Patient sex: M
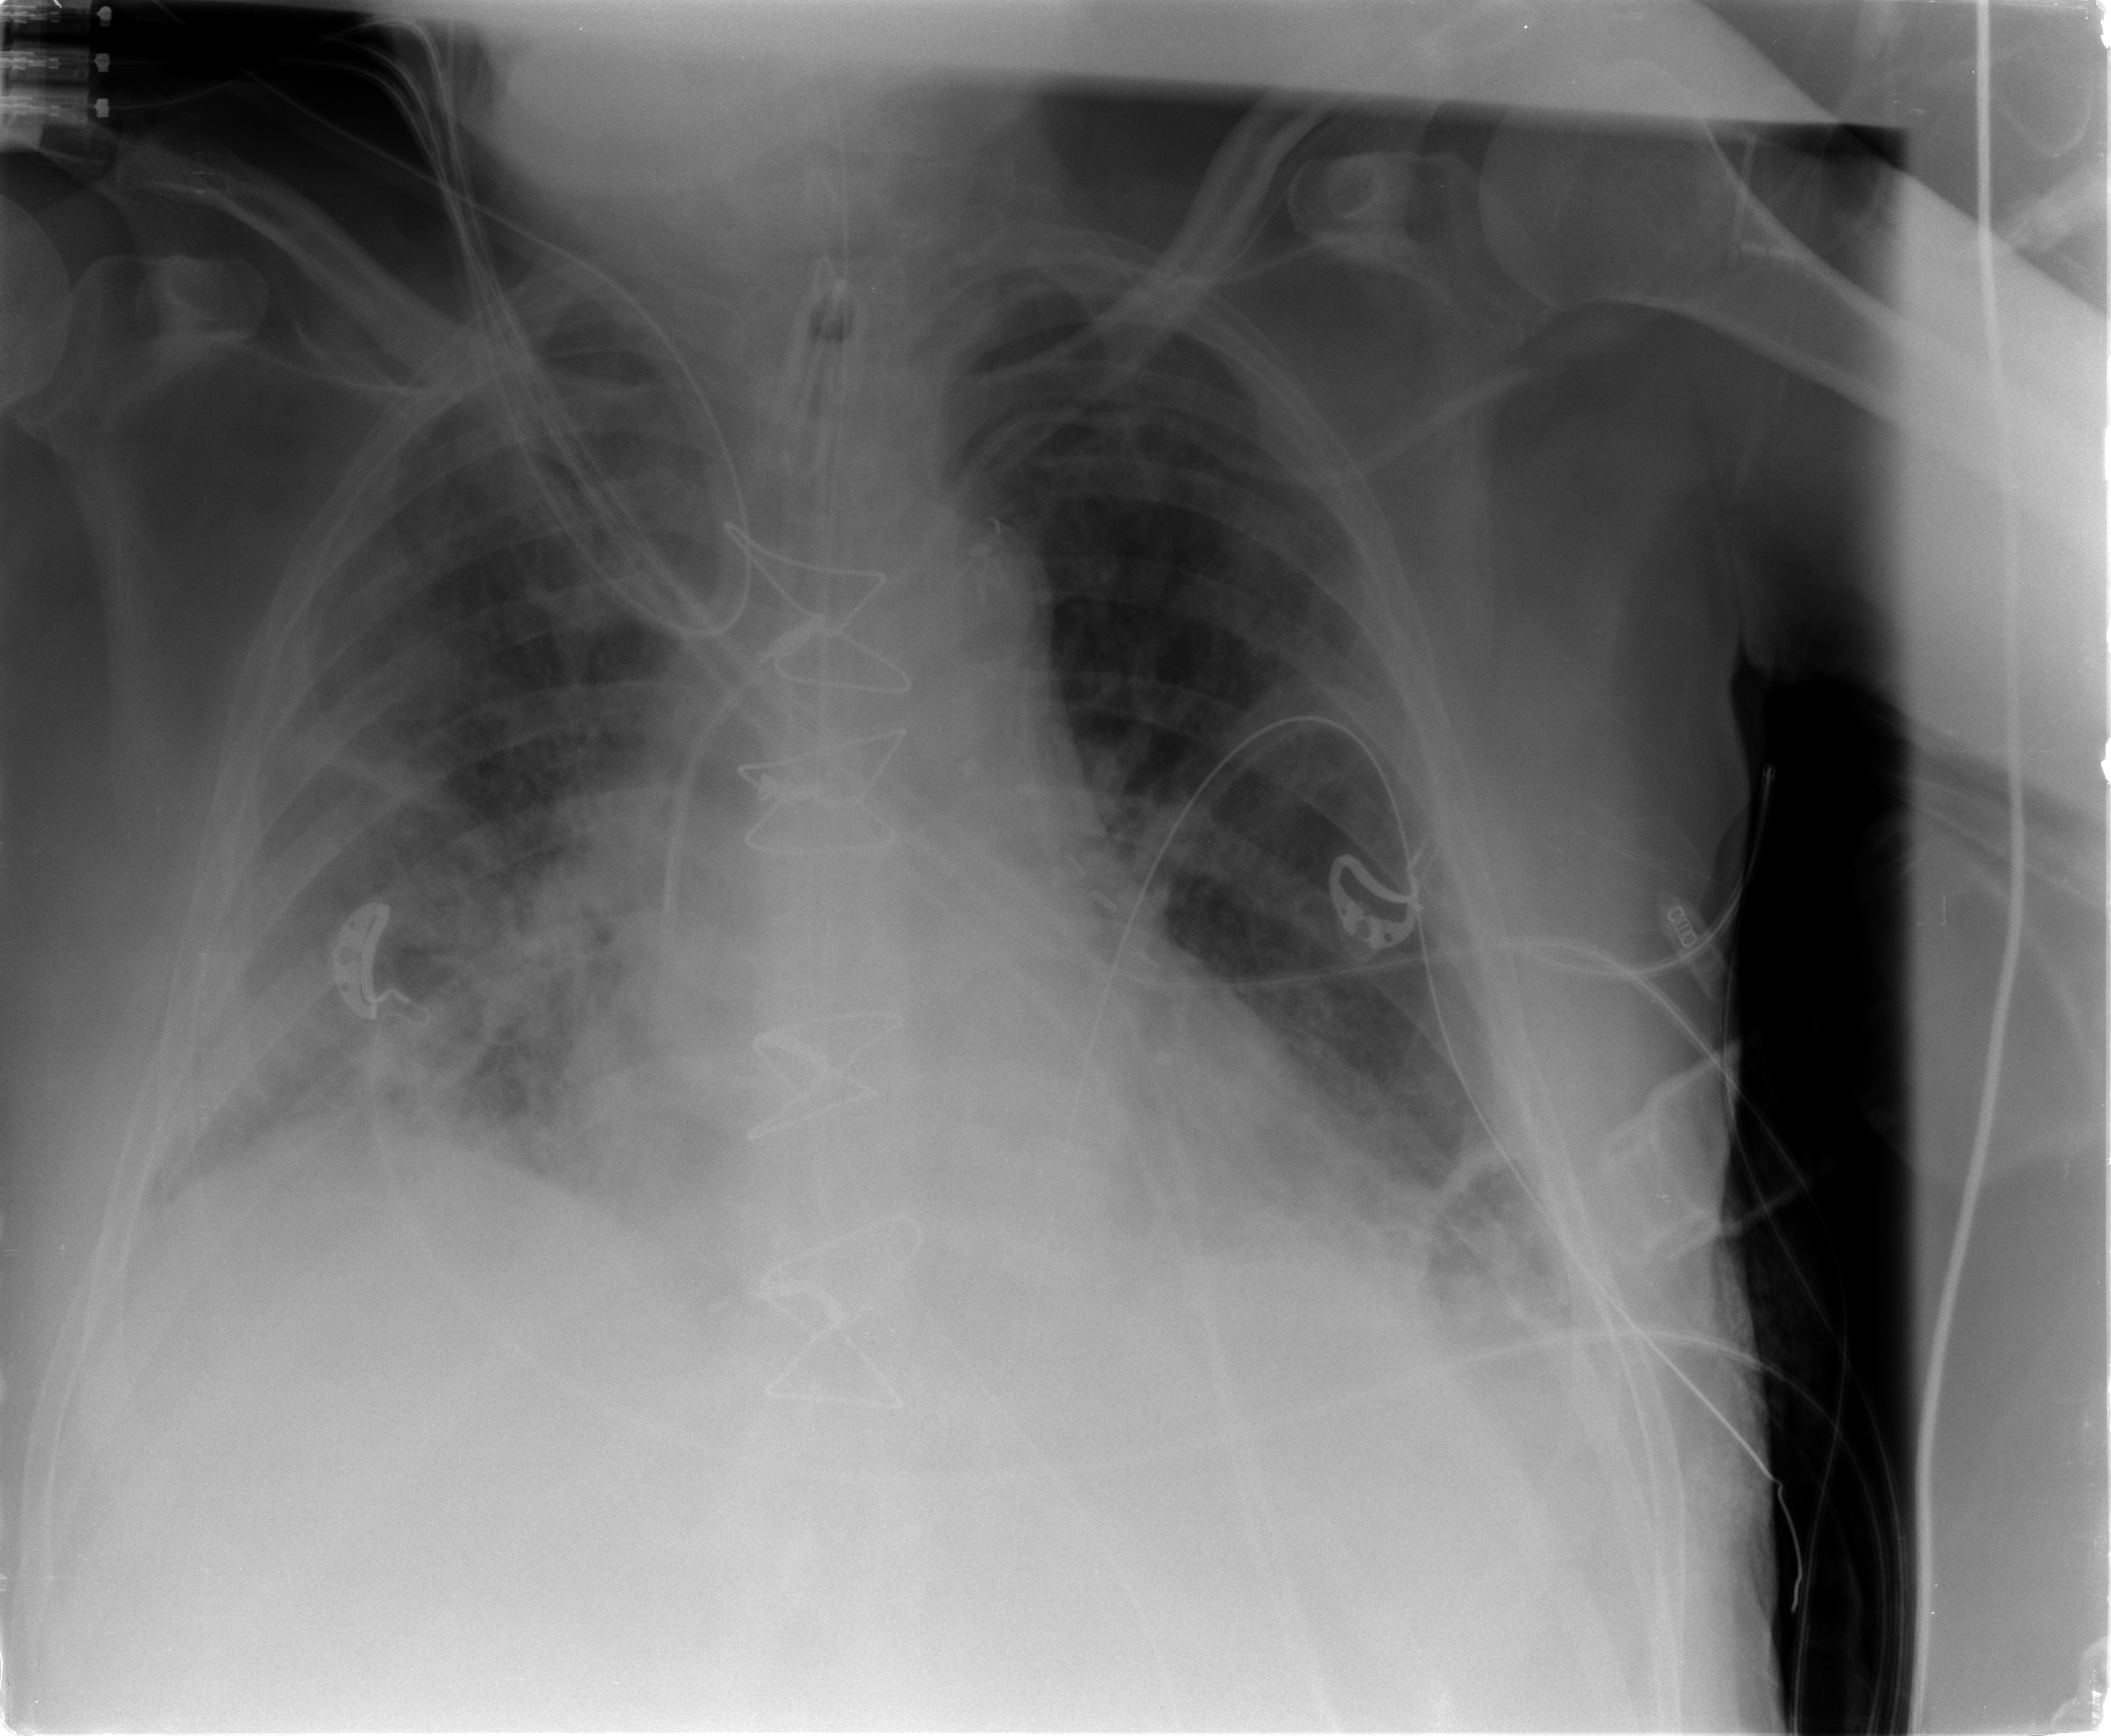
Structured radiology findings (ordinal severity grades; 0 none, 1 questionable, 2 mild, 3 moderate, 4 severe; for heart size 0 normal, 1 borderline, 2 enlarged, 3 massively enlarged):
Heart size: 2
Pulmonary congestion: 2
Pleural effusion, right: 2
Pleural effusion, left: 2
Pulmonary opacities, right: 3
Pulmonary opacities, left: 1
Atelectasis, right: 3
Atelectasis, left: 2